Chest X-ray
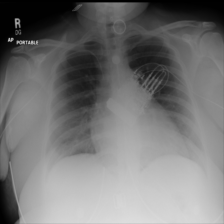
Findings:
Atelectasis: negative
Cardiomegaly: negative
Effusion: negative
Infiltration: negative
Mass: negative
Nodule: negative
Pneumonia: negative
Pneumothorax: negative
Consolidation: negative
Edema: negative
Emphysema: negative
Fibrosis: negative
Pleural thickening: negative
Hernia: negative